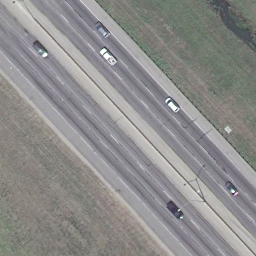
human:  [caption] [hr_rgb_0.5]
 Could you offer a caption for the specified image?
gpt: There are two straight freeways closed to each other with some cars on the roads .

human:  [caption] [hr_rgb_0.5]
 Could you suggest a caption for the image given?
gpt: Some cars are on the freeways and some plants beside the roads .

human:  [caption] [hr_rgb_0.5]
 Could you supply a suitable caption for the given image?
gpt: There are two straight freeways closed to each other and some plants beside the roads .

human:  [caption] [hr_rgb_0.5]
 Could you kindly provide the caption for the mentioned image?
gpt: Two straight freeways closed to each other with some cars on the roads .

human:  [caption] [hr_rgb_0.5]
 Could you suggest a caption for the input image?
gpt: There are some cars are on the freeways and some plants beside the roads .